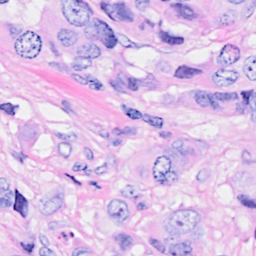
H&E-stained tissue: Breast